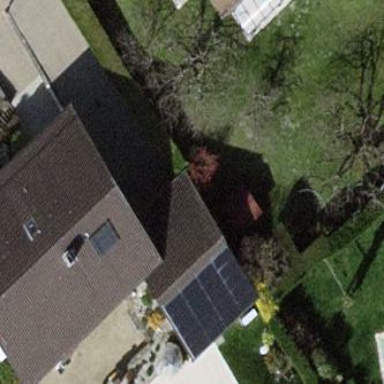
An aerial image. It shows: Garage.